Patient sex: M
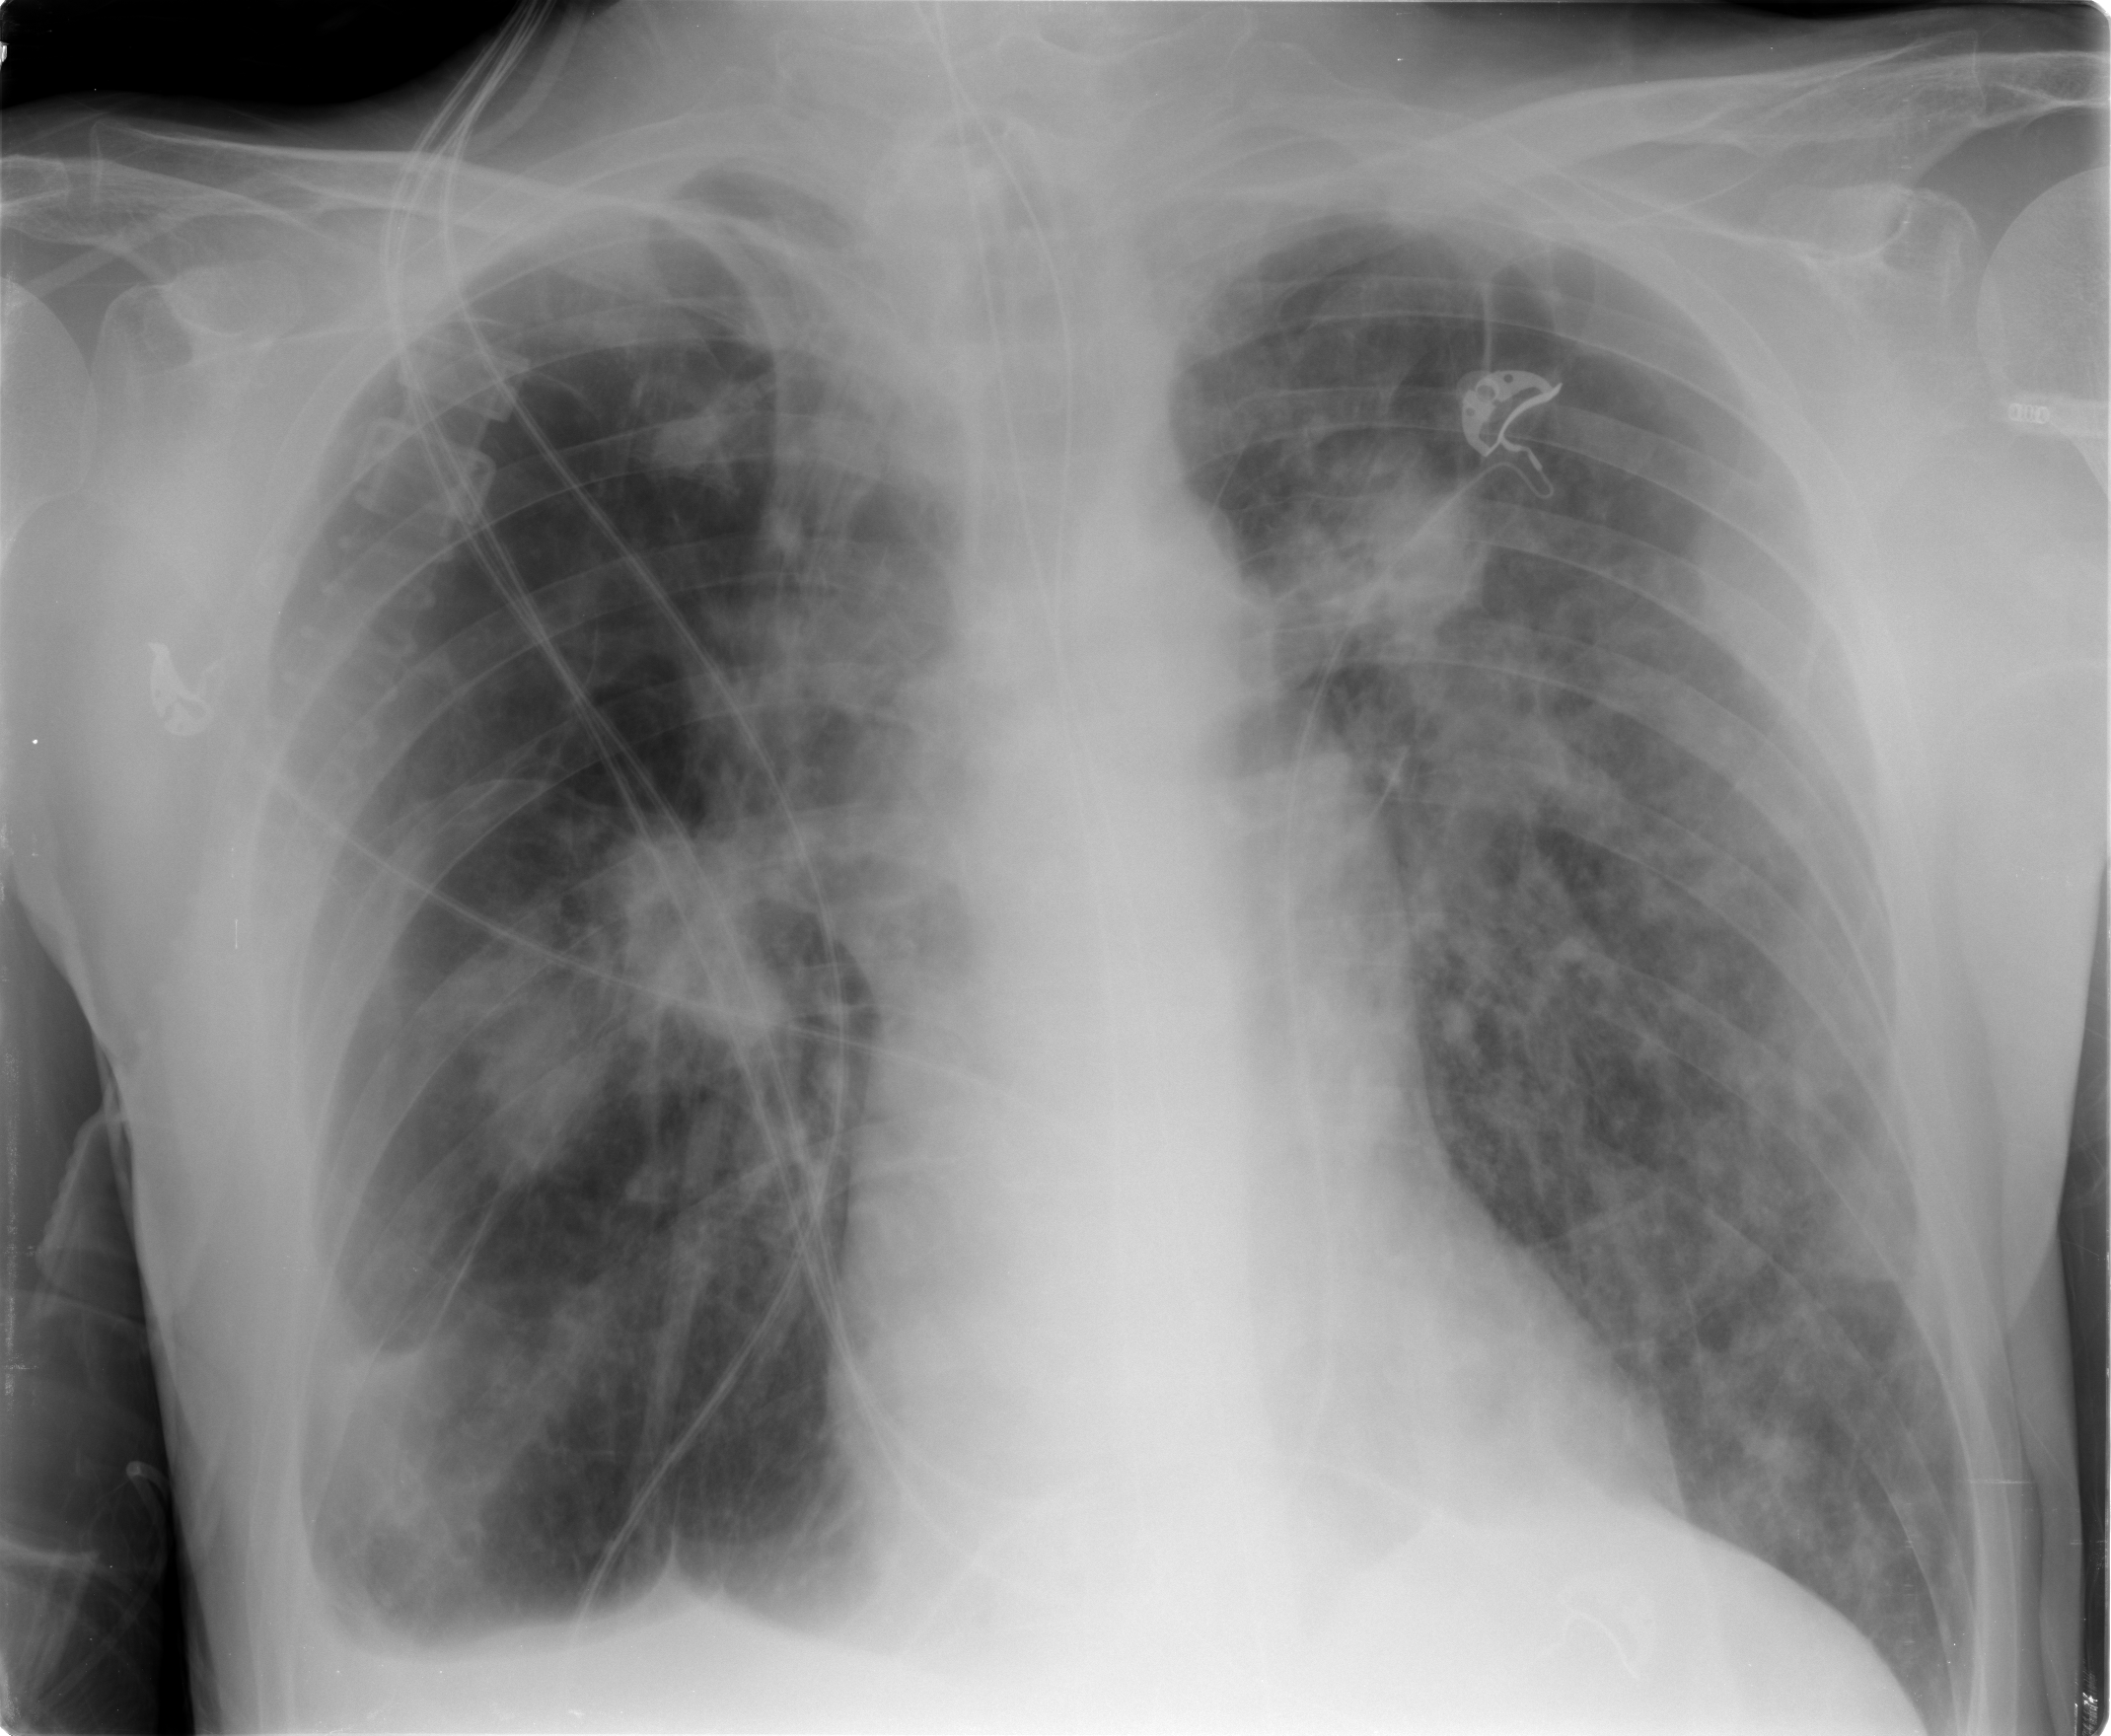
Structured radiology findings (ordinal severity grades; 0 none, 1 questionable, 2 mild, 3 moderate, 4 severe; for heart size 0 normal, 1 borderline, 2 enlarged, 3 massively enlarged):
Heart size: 0
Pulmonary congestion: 2
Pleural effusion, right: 2
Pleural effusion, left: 0
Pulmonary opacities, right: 3
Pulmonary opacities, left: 3
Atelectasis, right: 2
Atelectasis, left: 2